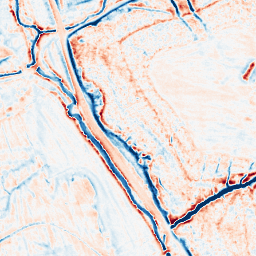
Category: edge_preserving
Decomposition family: anisotropic_diffusion
Decomposition parameters: iterations: 20
kappa: 10
gamma: 0.2
Upsampling method: linear_exact
Upsampling parameters: scale: 4
Upsampling scale: 4